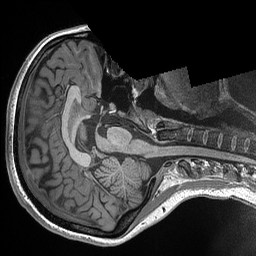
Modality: T1w
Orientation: axial
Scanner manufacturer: siemens
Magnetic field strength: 3 T
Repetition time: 2.3 s
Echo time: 0.00298 s